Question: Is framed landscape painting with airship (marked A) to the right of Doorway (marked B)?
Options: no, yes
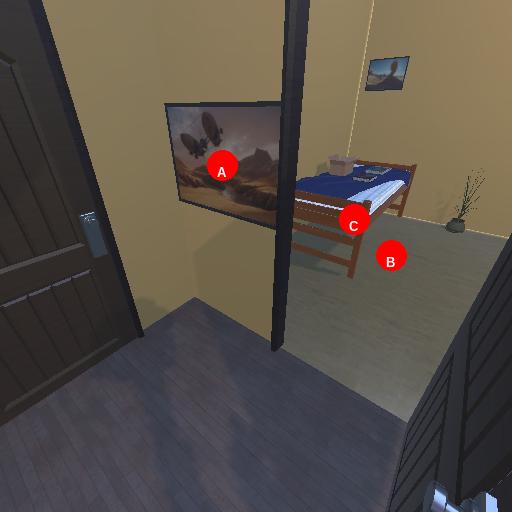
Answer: no